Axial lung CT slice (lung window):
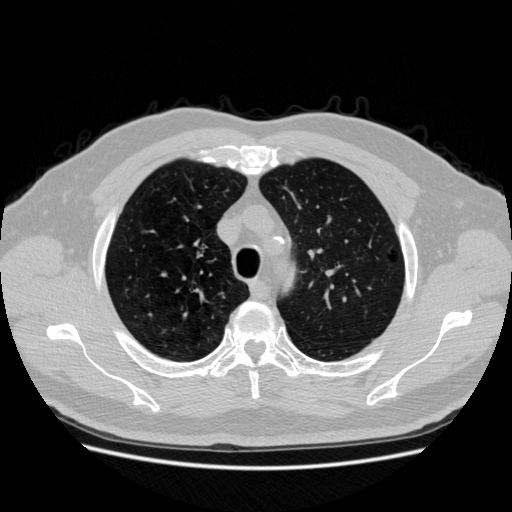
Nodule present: no